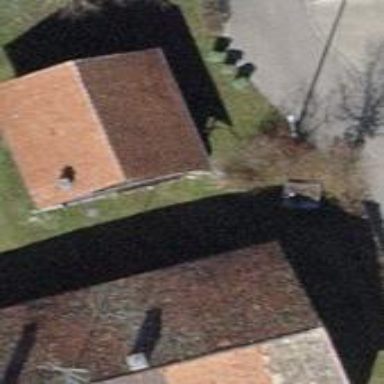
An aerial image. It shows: Shed.